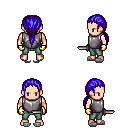
a pixel art fantasy rpg character, male body template, human, light skin, steel chest armor, teal pants, blue ponytail hairstyle, gold gloves, white slippers, dagger, four views (front, back, left, right), 2x2 character sprite sheet, small pixel art, hard edges, no anti-aliasing